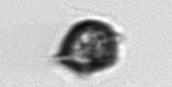
Label: Dinophyceae